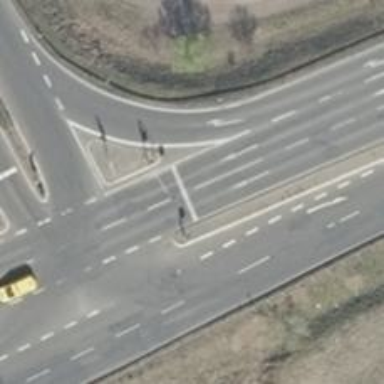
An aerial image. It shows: Road with traffic signals for signaling.